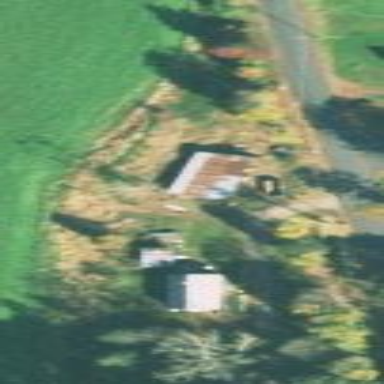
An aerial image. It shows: Farmyard with agricultural activities taking place.